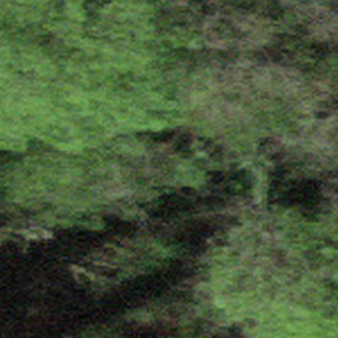
Label: other